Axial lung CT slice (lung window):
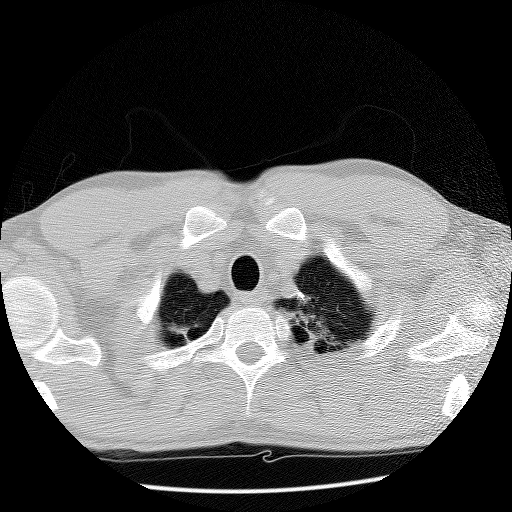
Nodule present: no